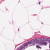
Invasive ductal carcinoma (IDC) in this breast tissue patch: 0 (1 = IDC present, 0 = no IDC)